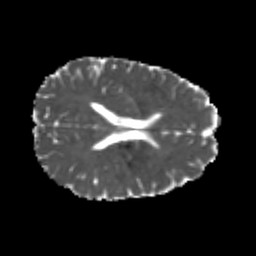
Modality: MD
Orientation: axial
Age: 22
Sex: male
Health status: healthy
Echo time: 0.074 s